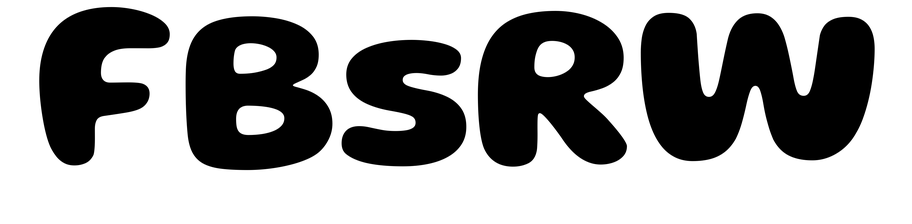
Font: Gluten_Bold